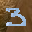
Label: 3